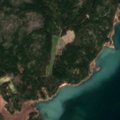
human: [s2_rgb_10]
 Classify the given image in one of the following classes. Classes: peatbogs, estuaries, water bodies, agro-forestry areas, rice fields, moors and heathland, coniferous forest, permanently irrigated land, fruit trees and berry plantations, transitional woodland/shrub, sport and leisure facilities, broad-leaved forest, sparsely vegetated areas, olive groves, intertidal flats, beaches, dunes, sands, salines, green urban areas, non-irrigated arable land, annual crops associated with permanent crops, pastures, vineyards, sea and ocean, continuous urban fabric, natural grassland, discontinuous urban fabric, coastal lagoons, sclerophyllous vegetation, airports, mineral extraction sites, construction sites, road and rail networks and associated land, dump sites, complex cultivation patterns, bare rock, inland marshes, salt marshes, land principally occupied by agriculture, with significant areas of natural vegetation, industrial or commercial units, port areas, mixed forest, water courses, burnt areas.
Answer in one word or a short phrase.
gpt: coniferous forest, mixed forest, salt marshes, sea and ocean